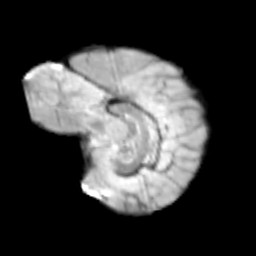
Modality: T2w
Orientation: sagittal
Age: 10
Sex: female
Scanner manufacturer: siemens
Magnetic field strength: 3 T
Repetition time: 3.8 s
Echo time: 0.07 s